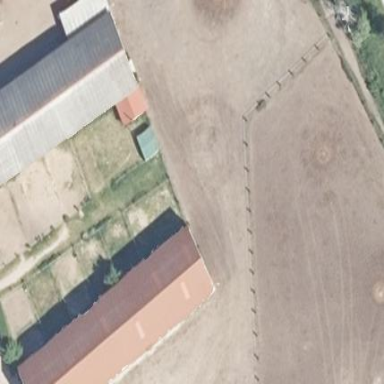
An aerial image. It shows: Paddock enclosed by fence used for animal keeping.